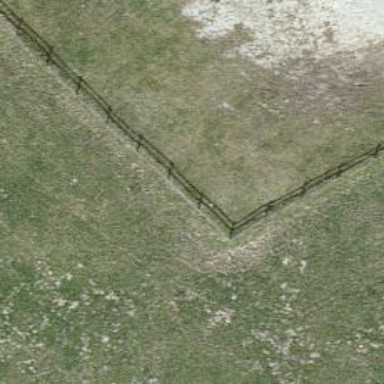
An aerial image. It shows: Fence.